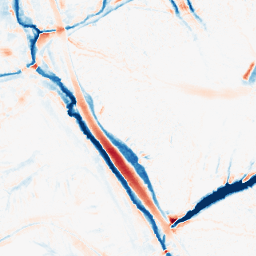
Category: morphological
Decomposition family: tophat_combined
Decomposition parameters: size: 10
Upsampling method: sinc_hamming
Upsampling parameters: scale: 2
kernel_size: 4
Upsampling scale: 2